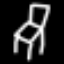
Label: chair